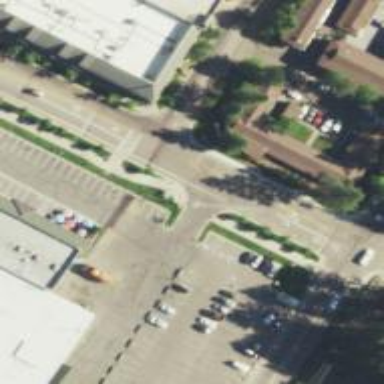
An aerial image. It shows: Tertiary road with asphalt surface and separate sidewalk.